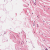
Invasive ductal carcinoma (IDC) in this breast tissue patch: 0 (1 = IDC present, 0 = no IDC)